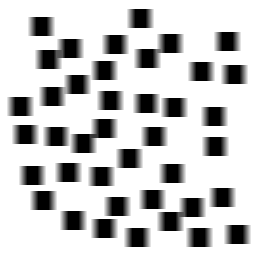
Squares: 40
Triangles: 0
Stars: 0
Total shapes: 40